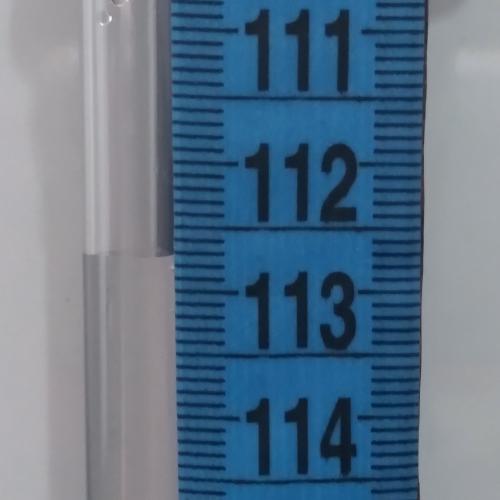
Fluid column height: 112.7 cm